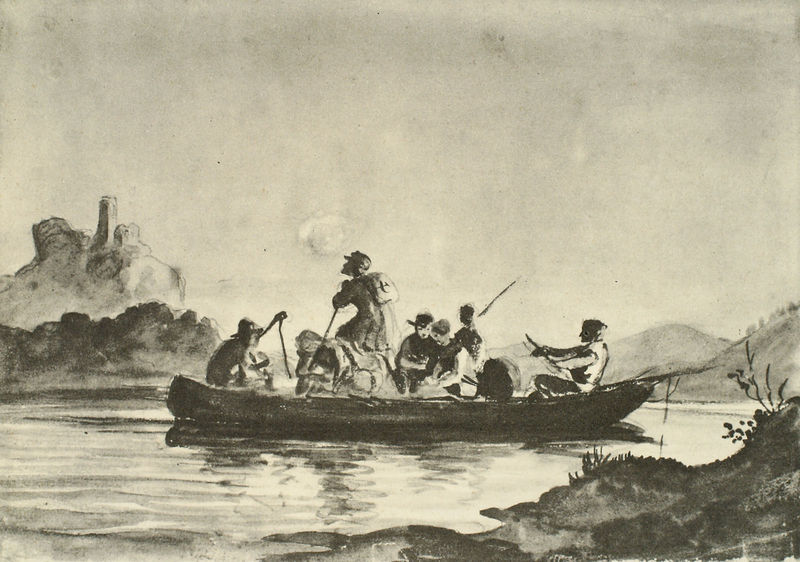
Titel: Überfahrt am Schreckenstein
Künstler: Ludwig Richter
Institution: Berlin, Staatliche Museen, Nationalgalerie
Schlagwörter: berg, himmel, wasser, aquarell, bäume, fluss, landschaft, menschen, see, ufer, hut, männer, nacht, gras, mütze, bach, horizont, hügel, spiegelung, gewässer, boot, ruder, fischer, monochrom, silhouette, ruderer, rudern, umriss, tusche, mond, ruine, burg, kanu, flusslandschaft, schwarz-weiss, bleistift, romantisch, reise, wanderer, ranzen, rucksack, tornister, reisende, silhuette, fahrt, bootsfahrt, abenteurer